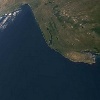
Label: water